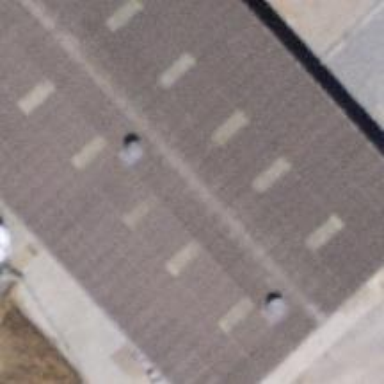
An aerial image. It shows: Barn.